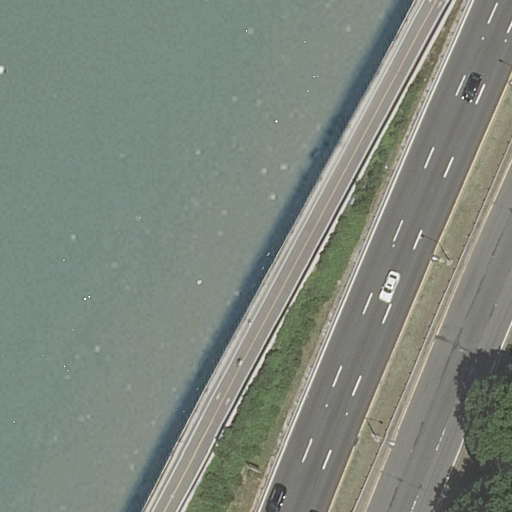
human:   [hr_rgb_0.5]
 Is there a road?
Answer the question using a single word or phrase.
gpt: yes

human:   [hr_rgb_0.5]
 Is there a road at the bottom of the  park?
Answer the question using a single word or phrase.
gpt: no

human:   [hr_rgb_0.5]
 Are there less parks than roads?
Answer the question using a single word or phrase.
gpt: yes

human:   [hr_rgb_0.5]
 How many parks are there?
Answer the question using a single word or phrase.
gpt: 1

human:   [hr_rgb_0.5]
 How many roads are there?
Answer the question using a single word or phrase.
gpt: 3

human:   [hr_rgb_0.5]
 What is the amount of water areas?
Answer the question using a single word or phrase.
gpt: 1

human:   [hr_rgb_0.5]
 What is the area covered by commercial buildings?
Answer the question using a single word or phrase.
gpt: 0m2

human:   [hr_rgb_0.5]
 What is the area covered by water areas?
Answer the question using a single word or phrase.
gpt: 5655m2

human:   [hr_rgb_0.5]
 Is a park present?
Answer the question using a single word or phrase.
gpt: yes

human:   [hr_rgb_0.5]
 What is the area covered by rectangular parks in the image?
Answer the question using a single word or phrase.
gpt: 434m2

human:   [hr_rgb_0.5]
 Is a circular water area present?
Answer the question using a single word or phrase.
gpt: no

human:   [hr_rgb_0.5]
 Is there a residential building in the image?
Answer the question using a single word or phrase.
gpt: no

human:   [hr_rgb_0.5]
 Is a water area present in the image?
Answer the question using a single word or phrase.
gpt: yes

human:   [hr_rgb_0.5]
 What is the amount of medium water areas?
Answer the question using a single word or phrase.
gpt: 0

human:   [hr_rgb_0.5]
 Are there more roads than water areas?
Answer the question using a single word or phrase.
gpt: yes

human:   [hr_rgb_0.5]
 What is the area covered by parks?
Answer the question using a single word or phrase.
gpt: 434m2

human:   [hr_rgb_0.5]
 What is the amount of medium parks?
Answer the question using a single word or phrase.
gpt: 1

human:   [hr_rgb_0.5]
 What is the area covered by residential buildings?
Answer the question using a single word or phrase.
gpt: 0m2

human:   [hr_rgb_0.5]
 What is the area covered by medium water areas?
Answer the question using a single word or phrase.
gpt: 0m2

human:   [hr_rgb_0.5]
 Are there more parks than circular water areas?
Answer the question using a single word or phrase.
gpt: yes

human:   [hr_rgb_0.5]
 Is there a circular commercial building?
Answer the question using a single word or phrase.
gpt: no

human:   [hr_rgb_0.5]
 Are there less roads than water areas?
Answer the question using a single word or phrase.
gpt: no

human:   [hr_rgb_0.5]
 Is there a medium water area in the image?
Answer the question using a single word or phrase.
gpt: no

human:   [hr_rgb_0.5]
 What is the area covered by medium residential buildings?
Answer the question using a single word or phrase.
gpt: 0m2

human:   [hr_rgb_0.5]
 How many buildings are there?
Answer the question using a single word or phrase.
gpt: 0

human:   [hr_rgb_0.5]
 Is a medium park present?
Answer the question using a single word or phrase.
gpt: yes

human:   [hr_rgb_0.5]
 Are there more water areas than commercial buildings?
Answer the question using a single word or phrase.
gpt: yes

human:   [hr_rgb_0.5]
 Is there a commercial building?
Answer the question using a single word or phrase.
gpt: no

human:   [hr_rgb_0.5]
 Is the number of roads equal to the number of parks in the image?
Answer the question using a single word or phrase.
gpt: no

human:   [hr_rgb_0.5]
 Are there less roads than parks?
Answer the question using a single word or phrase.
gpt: no

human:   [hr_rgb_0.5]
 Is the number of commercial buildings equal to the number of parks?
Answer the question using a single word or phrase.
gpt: no

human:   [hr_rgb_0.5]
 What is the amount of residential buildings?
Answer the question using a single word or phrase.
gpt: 0

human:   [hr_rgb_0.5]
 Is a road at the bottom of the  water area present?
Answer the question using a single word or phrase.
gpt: no

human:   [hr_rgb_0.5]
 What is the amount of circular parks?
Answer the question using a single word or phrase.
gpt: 0

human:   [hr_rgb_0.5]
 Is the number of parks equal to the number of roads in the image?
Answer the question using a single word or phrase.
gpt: no

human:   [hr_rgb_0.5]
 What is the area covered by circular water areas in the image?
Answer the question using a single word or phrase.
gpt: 0m2

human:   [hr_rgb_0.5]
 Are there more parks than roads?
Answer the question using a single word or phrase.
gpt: no

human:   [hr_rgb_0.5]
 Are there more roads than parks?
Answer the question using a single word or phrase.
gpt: yes

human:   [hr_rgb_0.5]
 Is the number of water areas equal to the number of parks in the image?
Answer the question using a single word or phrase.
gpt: yes

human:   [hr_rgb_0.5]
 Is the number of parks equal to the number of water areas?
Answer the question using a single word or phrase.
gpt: yes

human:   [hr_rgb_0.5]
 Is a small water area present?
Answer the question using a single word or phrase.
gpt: no

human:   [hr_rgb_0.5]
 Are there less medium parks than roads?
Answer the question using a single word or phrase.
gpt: yes

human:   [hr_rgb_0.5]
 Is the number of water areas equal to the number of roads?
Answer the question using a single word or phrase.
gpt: no

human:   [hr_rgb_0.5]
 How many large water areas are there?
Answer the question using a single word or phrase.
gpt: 1

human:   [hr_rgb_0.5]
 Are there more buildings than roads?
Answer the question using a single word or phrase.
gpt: no

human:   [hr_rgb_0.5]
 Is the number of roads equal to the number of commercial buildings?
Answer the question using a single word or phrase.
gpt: no

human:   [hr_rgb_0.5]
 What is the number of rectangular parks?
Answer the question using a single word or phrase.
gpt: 1

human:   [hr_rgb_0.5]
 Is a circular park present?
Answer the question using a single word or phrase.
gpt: no

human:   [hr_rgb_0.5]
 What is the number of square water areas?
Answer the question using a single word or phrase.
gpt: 0

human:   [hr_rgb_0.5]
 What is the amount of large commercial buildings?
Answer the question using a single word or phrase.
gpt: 0

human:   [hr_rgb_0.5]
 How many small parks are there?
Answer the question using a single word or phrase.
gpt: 0

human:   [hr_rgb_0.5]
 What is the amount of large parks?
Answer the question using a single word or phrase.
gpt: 0

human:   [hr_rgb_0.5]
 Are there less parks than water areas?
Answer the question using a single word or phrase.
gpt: no

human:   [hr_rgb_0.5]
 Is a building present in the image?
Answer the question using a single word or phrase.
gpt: no

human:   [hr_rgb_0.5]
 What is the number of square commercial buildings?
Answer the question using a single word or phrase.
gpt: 0

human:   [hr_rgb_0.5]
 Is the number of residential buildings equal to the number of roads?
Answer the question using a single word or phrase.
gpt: no

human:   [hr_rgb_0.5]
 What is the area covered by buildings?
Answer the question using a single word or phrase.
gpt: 0m2

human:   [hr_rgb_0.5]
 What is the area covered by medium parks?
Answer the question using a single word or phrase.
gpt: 434m2

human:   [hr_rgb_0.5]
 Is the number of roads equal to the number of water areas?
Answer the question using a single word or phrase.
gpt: no

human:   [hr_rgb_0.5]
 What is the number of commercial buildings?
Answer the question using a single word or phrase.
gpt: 0

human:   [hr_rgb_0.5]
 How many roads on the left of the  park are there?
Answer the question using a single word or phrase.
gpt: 3

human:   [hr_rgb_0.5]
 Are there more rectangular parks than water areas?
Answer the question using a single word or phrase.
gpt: no

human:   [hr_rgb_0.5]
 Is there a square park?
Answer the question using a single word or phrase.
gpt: no

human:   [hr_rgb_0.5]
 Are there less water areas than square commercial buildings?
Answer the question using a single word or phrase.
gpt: no